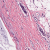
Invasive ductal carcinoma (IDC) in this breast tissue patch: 1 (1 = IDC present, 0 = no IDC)